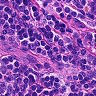
Metastatic tissue present: no